Field crop: maize
Growth stage: 1
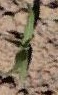
Species: maize